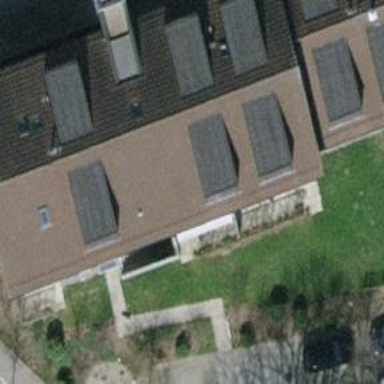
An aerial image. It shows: Apartment building with gabled roof made of roof tiles.